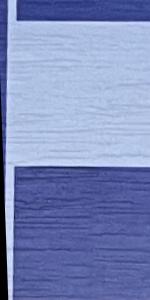
Label: Empty